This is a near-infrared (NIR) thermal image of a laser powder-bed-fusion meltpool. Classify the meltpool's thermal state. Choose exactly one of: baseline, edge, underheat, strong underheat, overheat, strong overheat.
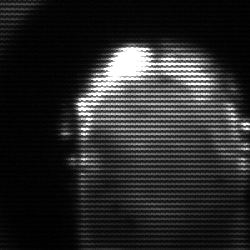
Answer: baseline